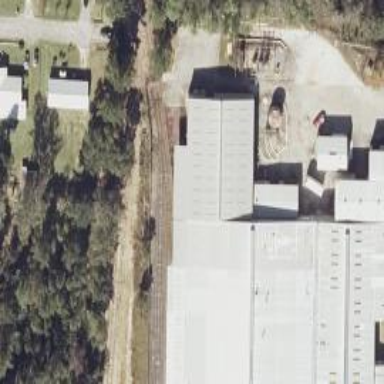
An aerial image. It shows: Rail spur service.